Field crop: maize
Growth stage: 2
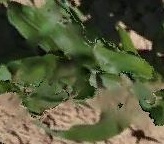
Species: maize